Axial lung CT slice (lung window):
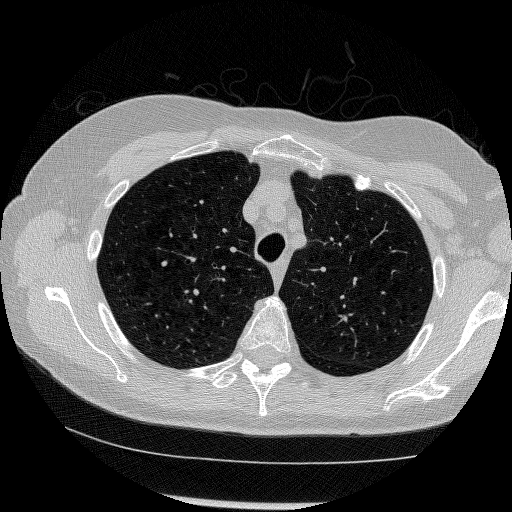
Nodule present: no